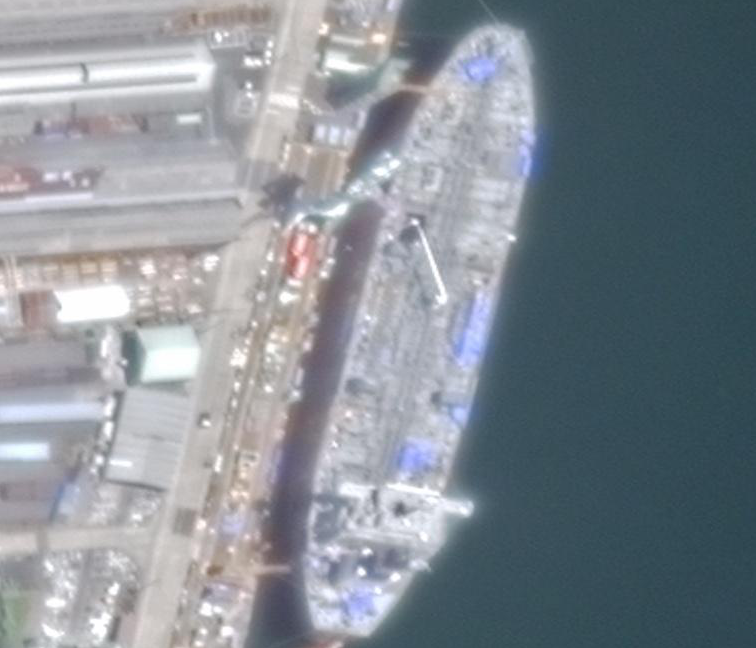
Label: Tank_ship